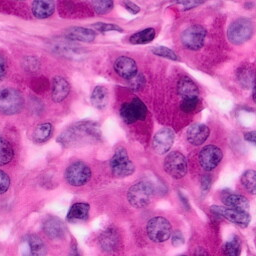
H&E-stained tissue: Pancreatic